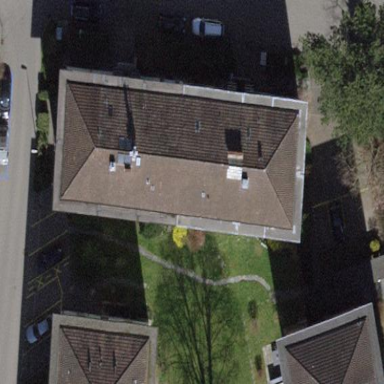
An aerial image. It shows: Building with tiled roof.